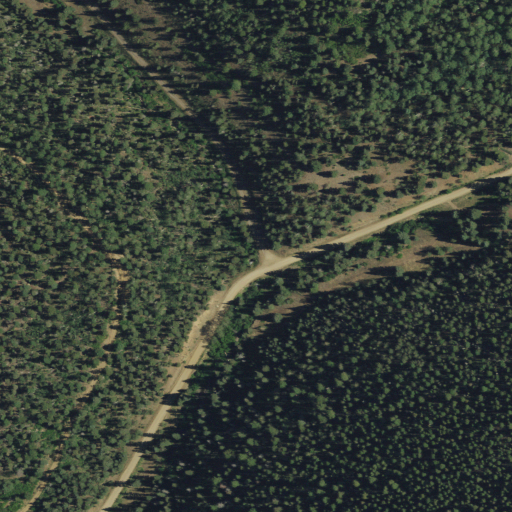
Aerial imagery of valley in New Mexico named Sardinas Canyon containing evergreen forest, deciduous forest, and shrub